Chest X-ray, PA view. Patient: 44 years old, sex F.
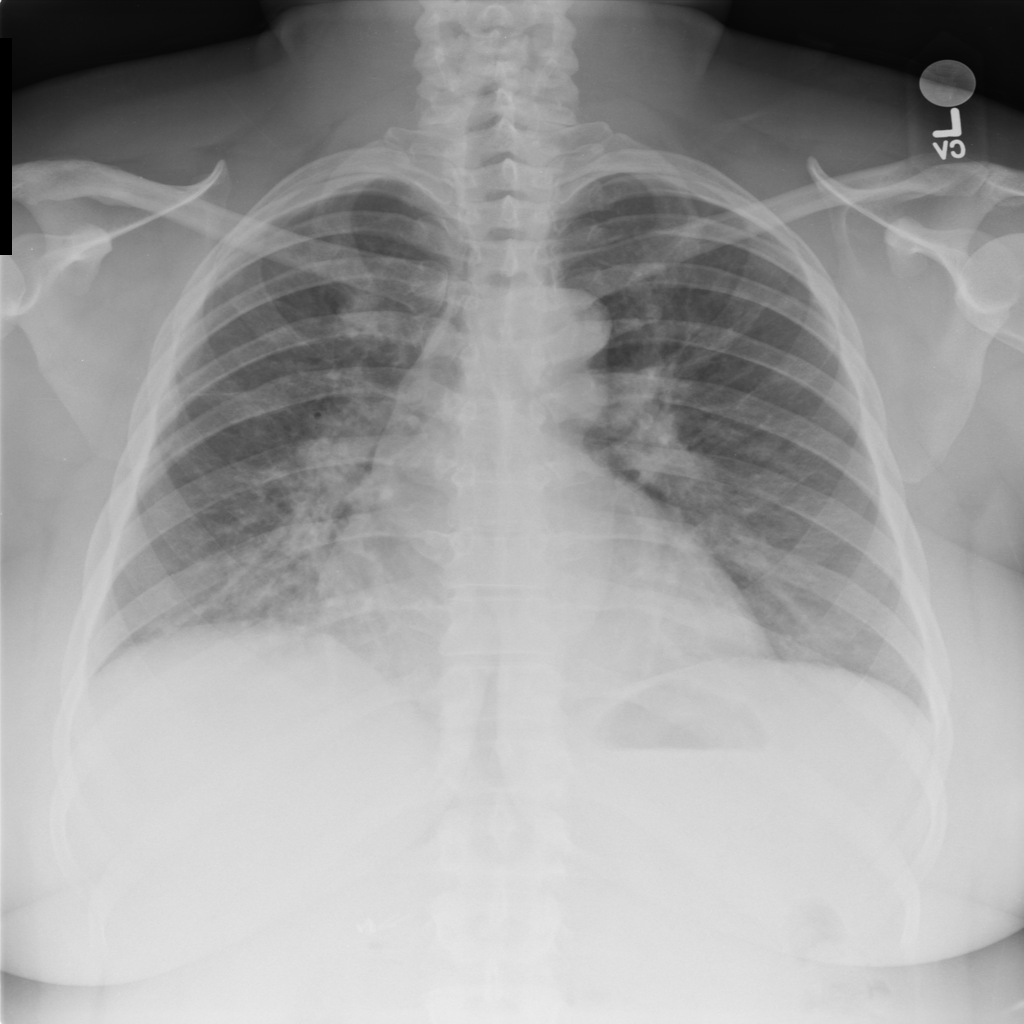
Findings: Infiltration